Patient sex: F
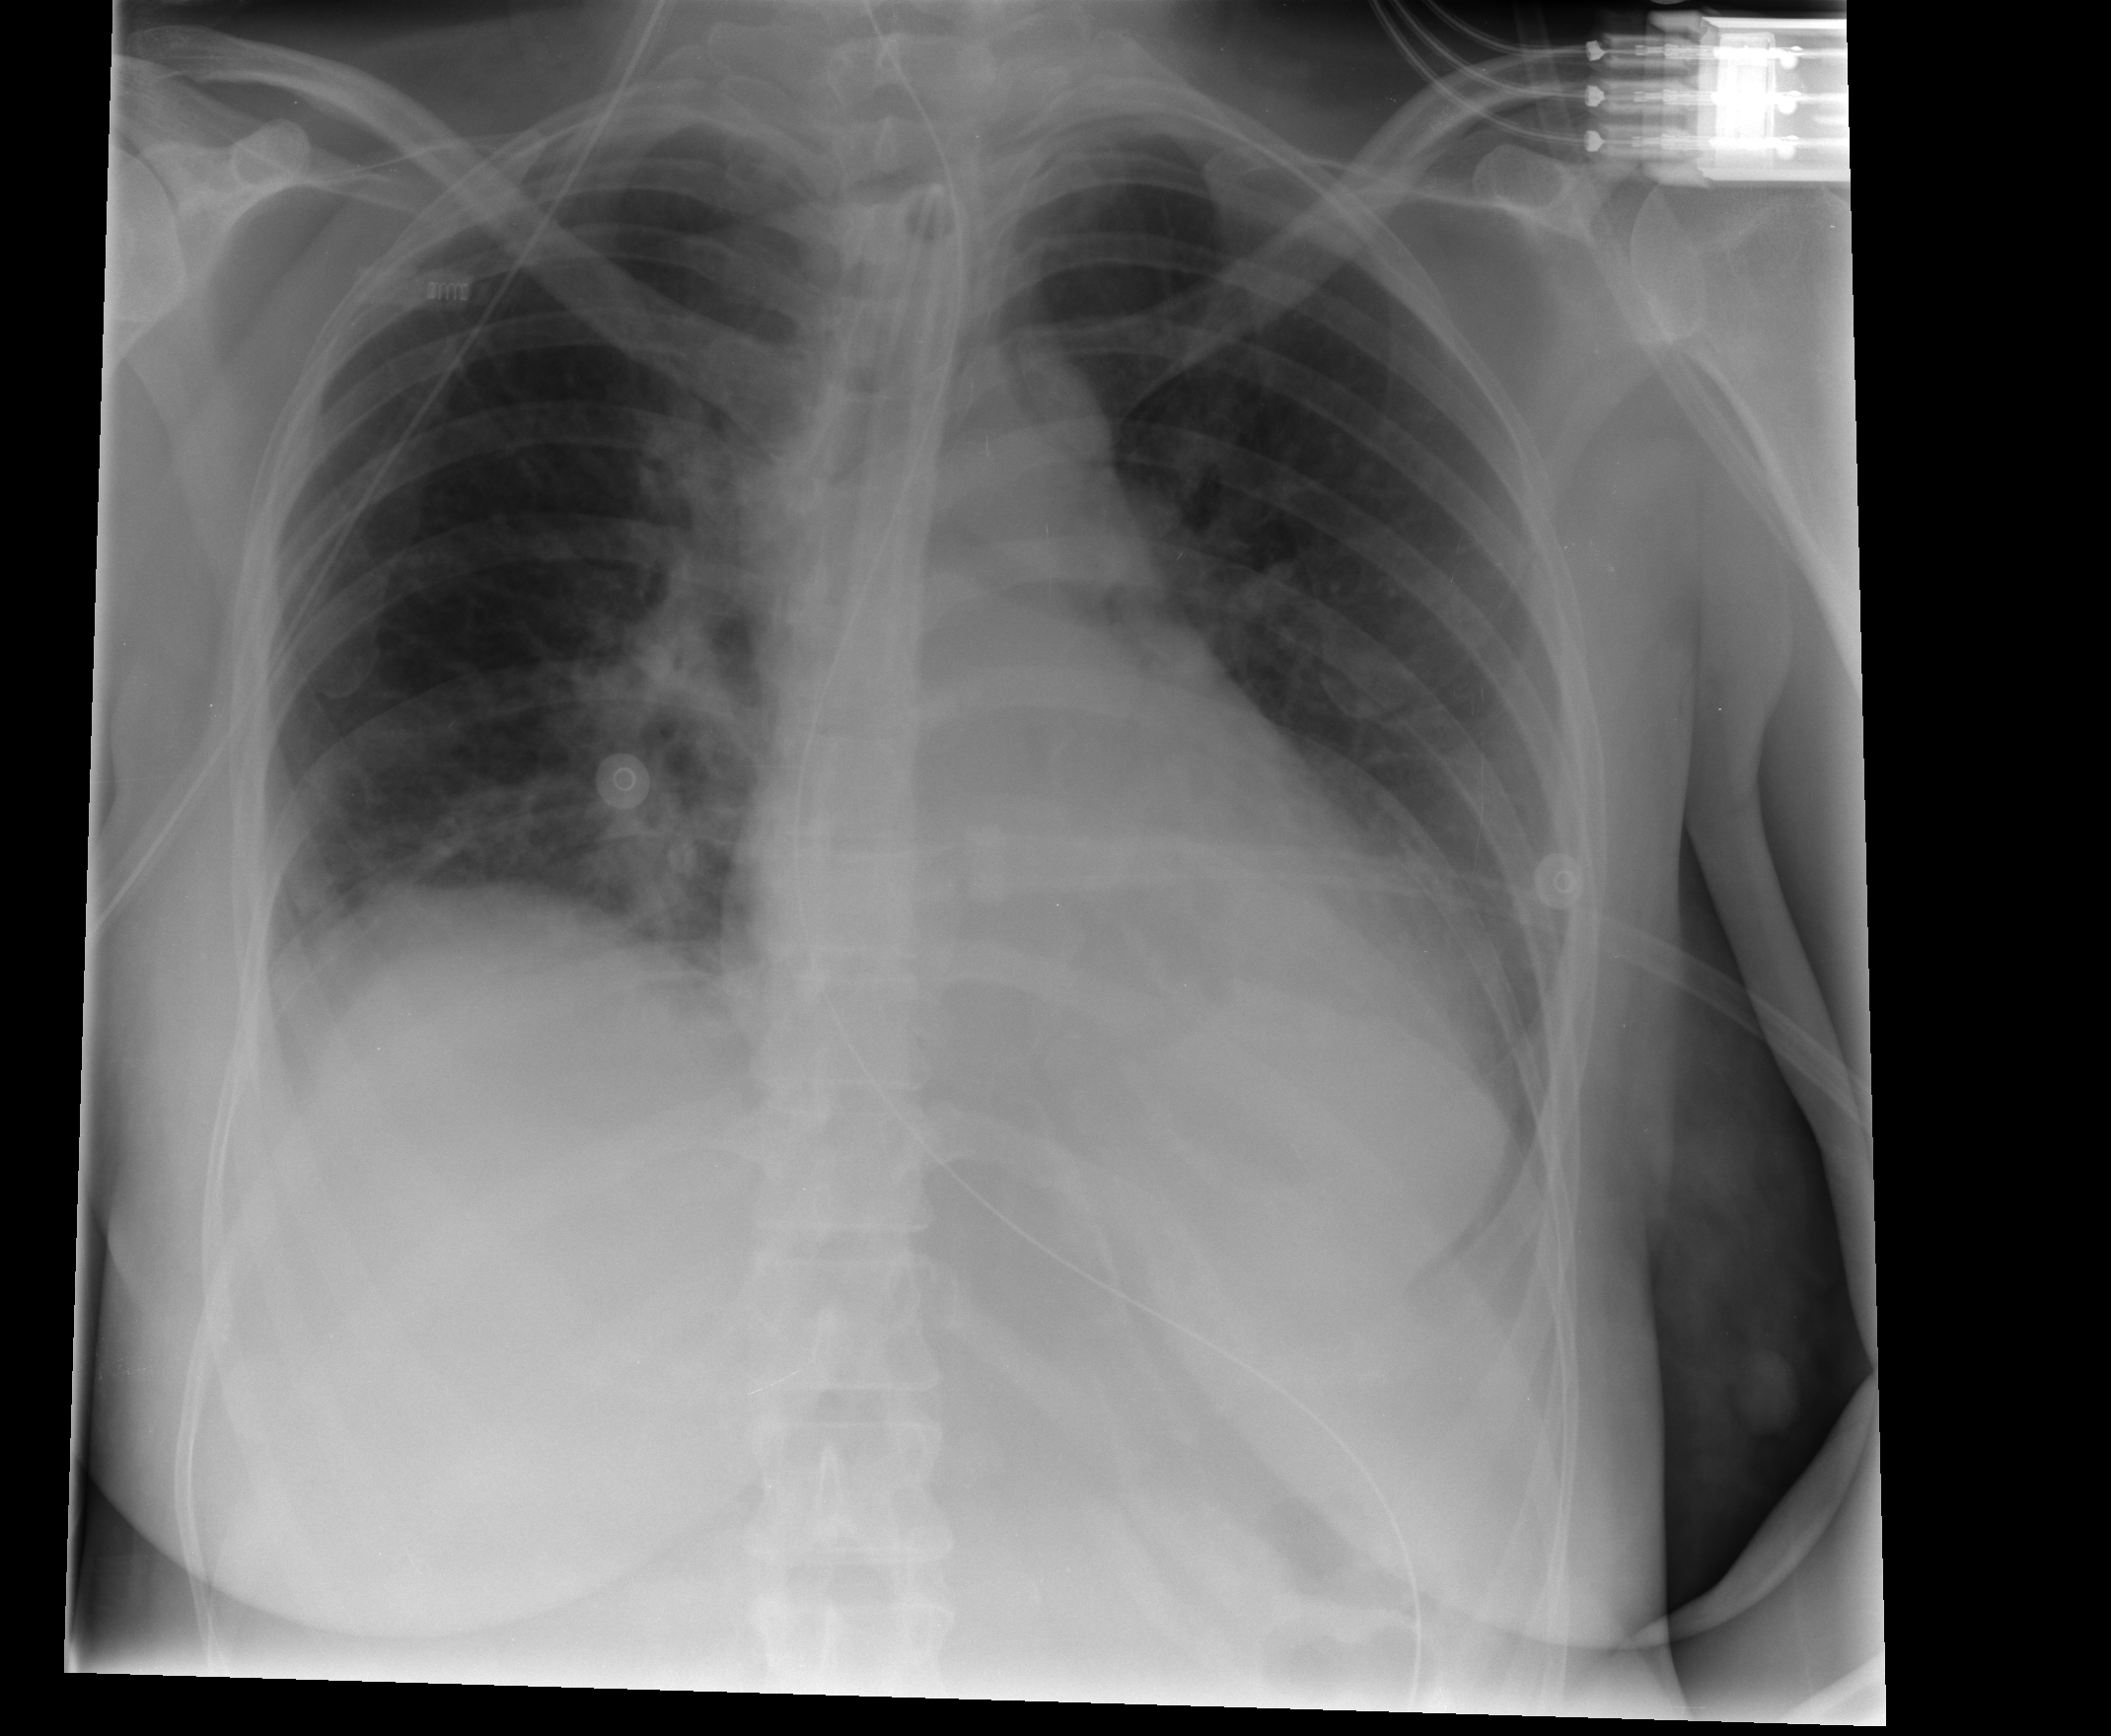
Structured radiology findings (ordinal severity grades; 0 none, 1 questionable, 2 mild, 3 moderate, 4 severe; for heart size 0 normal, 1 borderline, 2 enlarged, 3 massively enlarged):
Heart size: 2
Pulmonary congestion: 2
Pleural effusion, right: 0
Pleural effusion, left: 1
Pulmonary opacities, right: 0
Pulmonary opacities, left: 0
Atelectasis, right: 2
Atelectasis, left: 0